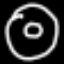
Label: donut